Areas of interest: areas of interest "Scenic Spot"
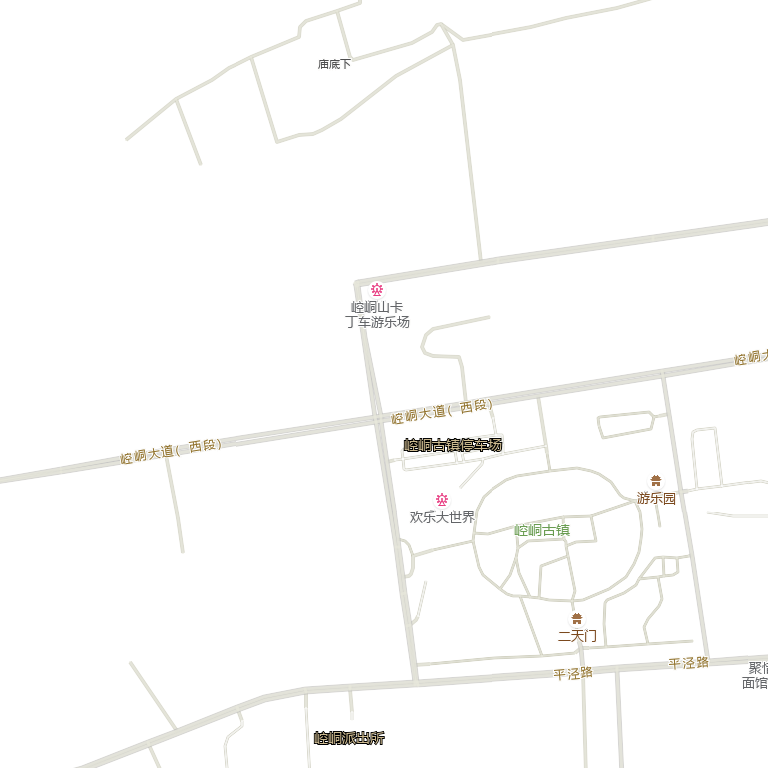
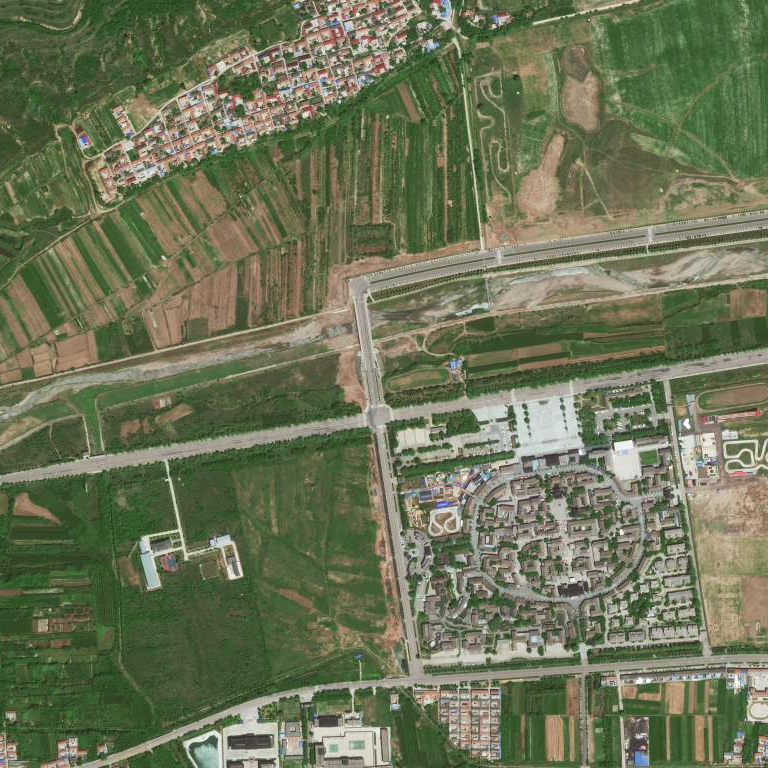